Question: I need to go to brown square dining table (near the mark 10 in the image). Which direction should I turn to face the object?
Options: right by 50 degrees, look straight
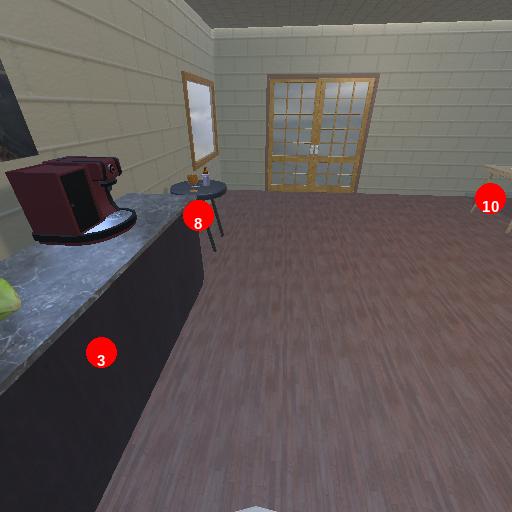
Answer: right by 50 degrees